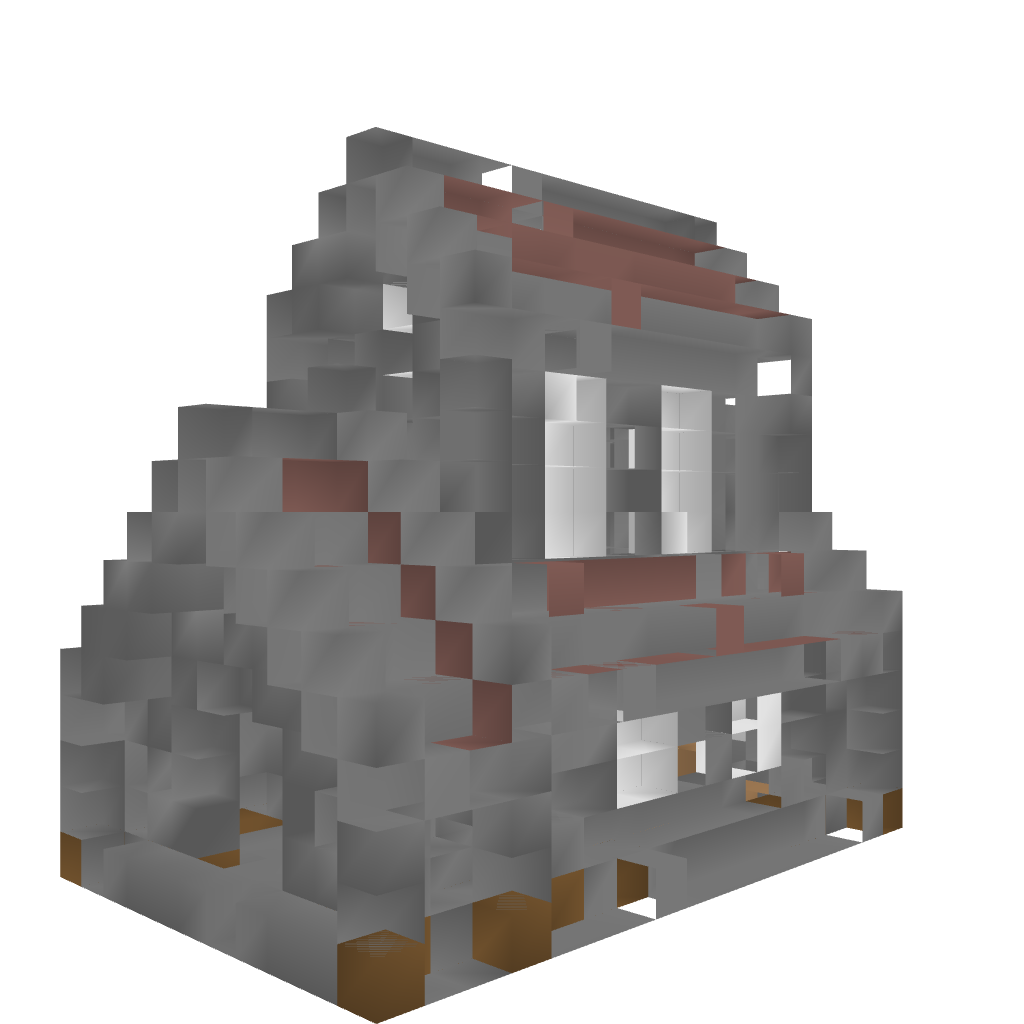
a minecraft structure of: Small Stone Chapel good quality